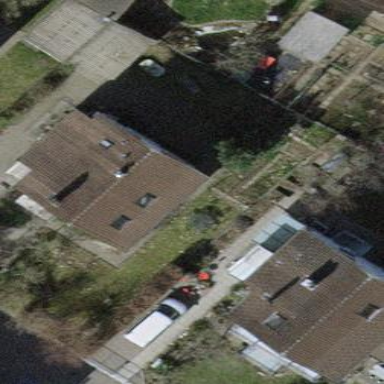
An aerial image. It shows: Detached building.